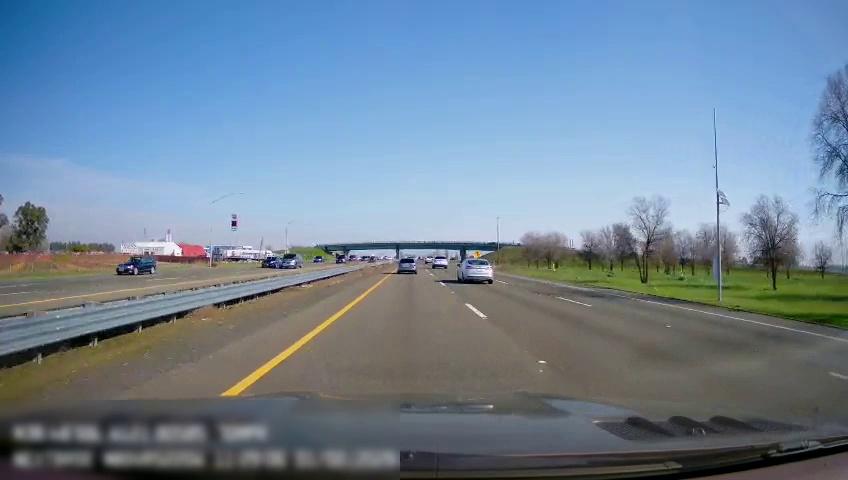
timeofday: Day
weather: Sunny
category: Drivable Space
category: Drivable Space
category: Vehicles | Car
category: Vehicles | Car
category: Vehicles | Car
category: Vehicles | SUV
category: Vehicles | SUV
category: Vehicles | SUV
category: Vehicles | SUV
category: Vehicles | SUV
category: Lanes | Current Lane
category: Lanes | Current Lane
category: Lanes | Alternate Lane
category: Lanes | Alternate Lane
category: Lanes | Opposite Lane
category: Lanes | Opposite Lane
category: Lanes | Opposite Lane